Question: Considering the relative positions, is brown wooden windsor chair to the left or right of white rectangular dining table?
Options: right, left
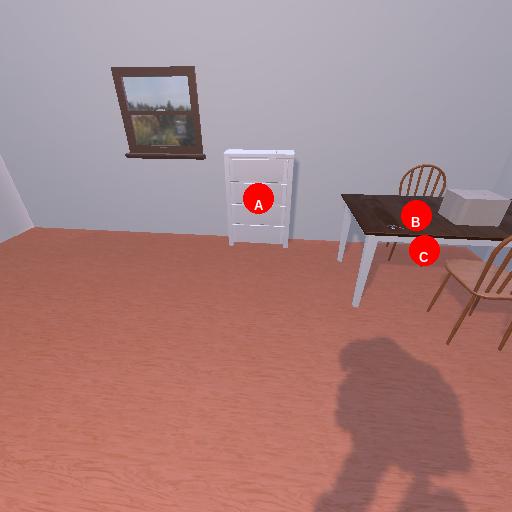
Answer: right